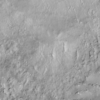
Label: not_dusty